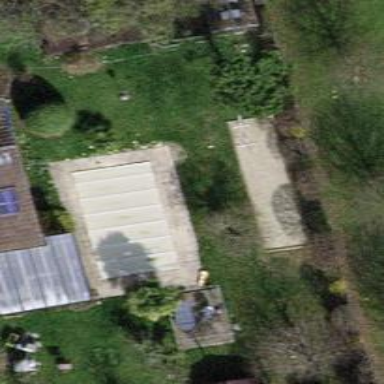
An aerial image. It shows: Garden surrounded by fence.